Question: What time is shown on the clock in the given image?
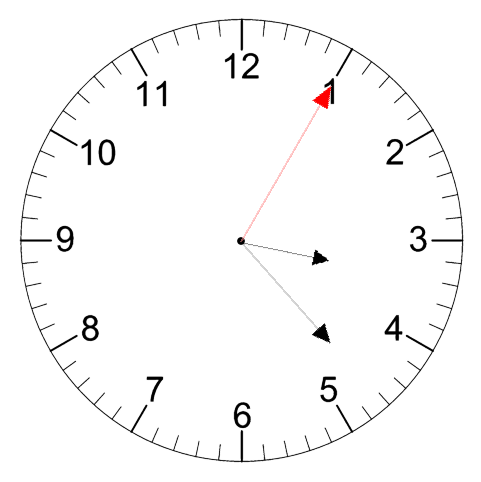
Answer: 03:23:05